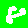
Digit: 8